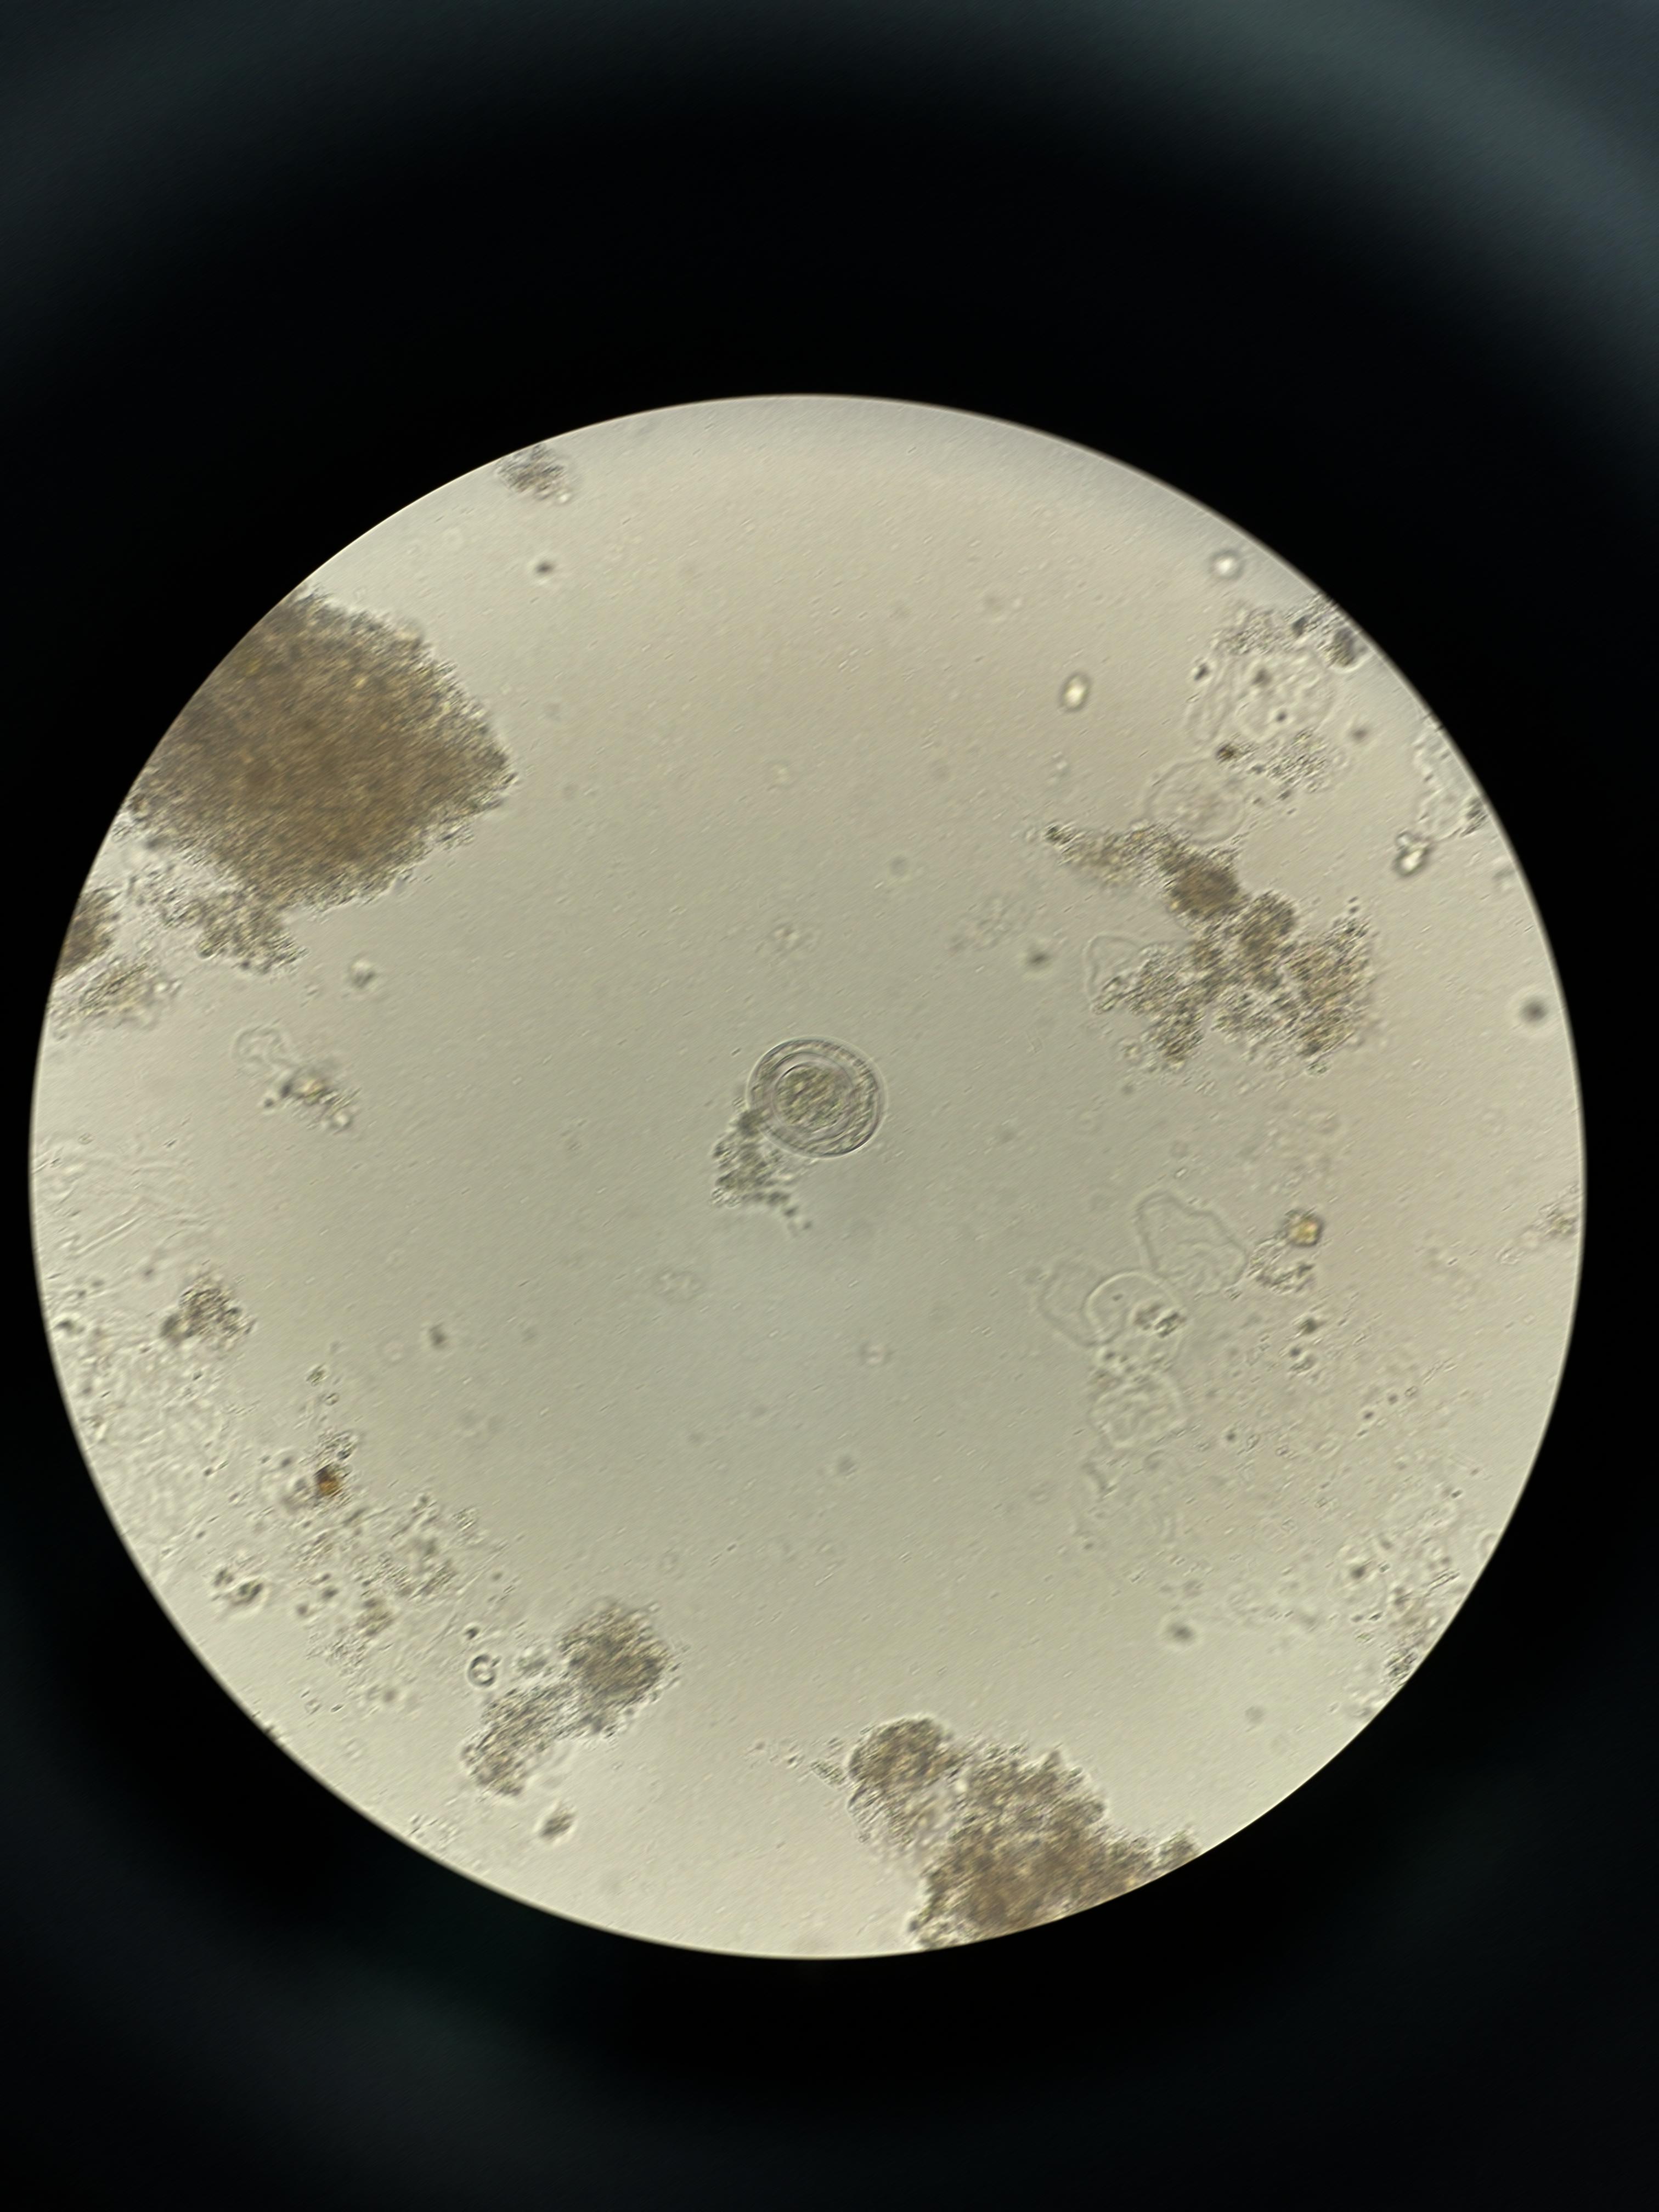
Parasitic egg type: Hymenolepis nana